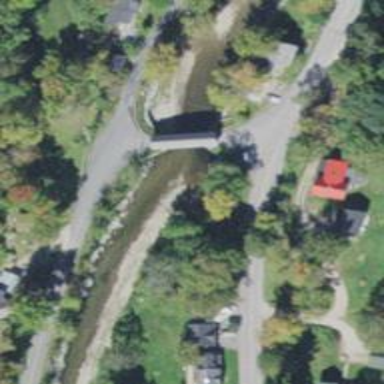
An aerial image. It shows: Unclassified road with covered bridge.